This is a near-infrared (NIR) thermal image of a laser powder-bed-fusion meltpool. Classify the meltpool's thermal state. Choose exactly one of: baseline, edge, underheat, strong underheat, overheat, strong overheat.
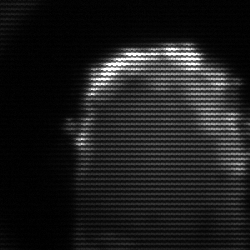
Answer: baseline